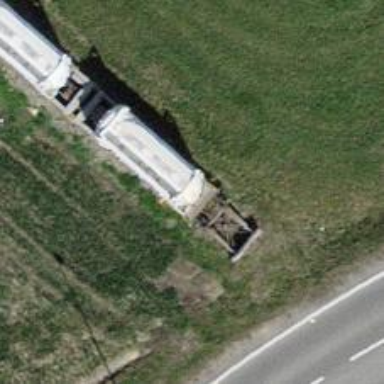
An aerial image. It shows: Railway buffer stop.